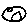
Label: moon